Question: If I place a body of text into a container with a set height and hidden overflow, I will often end up with the final line that could fit being cut off. <URL> or image:

Is there a way to have that line not appear entirely rather than have this happen?
The scenario is that I have (100% of the parent height, which is 80% of the body height) containing blog-post text and I want to display a "read all" at the bottom if there is overflowing text (easy to determine). At the moment it just looks terrible with half rendered text sitting above it.
I can't remove the overflow as the columns need to end before the navigation, which sits at the bottom of the page.
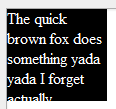
Answer: You can inspire you from the property 'text-overflow' but you have to do it with JavaScript for multiples lines: <URL>